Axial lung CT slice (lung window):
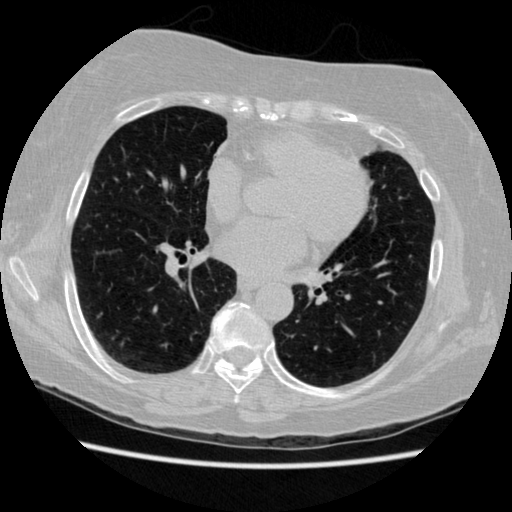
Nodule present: no